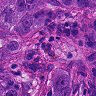
Metastatic tissue present: yes